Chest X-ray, AP view. Patient: 16 years old, sex M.
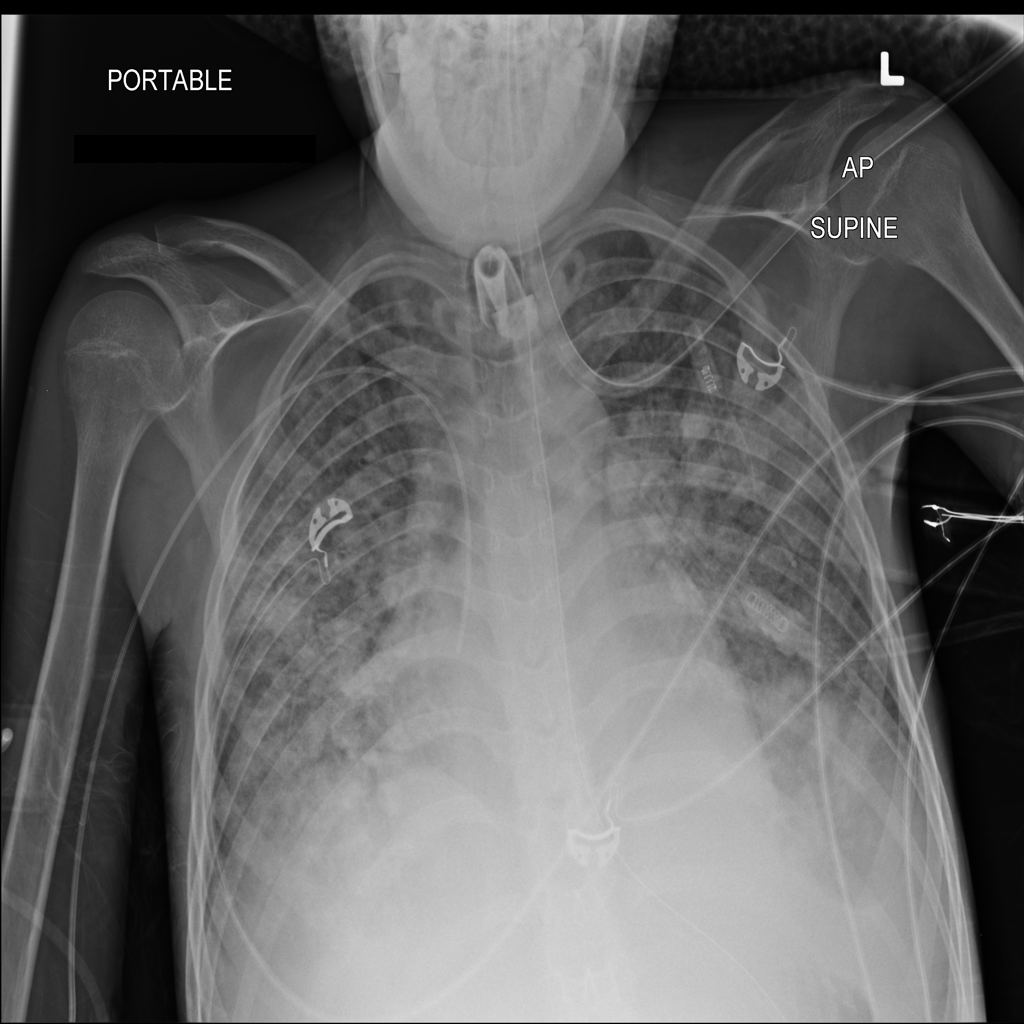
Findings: Edema, Infiltration, Pneumonia